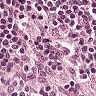
Metastatic tissue present: no